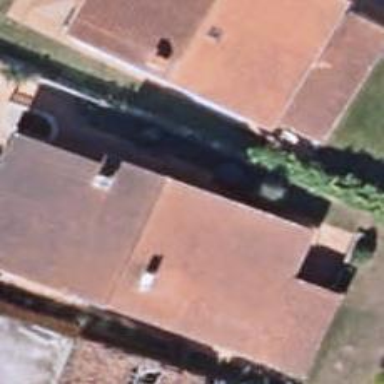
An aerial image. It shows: Simple and straightforward house.